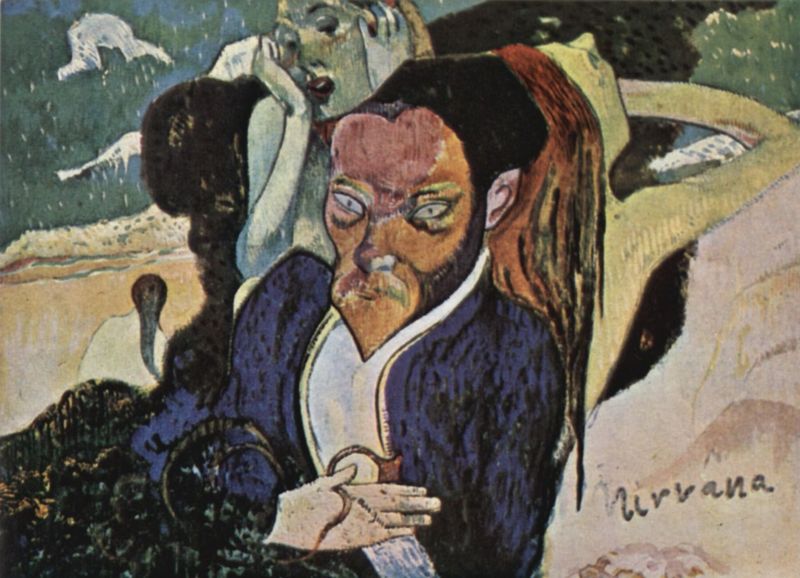
Titel: Nirvana, Porträt des Meyer de Haan
Künstler: Paul Gauguin
Standort: Hartford (Connecticut)
Institution: Wadsworth Atheneum
Schlagwörter: berg, blau, dunkel, hand, himmel, mann, meer, nackt, wasser, weiß, akte, frauen, gelb, grün, landschaft, menschen, ocker, sand, see, ufer, braun, finger, frau, frisur, grau, haar, hell, holz, hut, mund, nase, ohr, orange, profil, rücken, schwarz, stirn, stuhl, rot, schnee, beige, expressionismus, flächig, bart, gesichter, hemd, jacke, kappe, mütze, arme, augen, böse, entsetzen, gesicht, trauer, vollbart, gesten, hände, portrait, porträt, signatur, figur, haare, kinn, rosa, holzschnitt, japan, strand, welle, liegen, lehne, abstrakt, fläche, modern, wüste, violett, sigantur, vorstellung, figuren, angst, spitz, zopf, finster, schlitzaugen, nackte, sakko, schnauzbart, gauguin, regen, paradies, maske, schweben, traum, asien, titel, text, schlange, bläulich, spitzbart, verzweiflung, rotblond, albtraum, schmerz, schreien, stark, wollust, grünlich, herz, lindgrün, schemen, jenseits, schrei, schwebend, flächigkeit, munch, geist, expressionist, schreck, räkeln, pastel, verzerrt, paul gauguin, rotes haar, traumbild, klage, handschelle, drogen, flocken, ängste, bösartig, ensor, mirvana, nirvana, 20er, stierer blick, melnirvana, urvana, mirrana